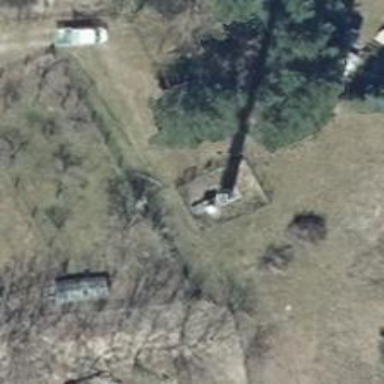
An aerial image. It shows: Communication mast tower.